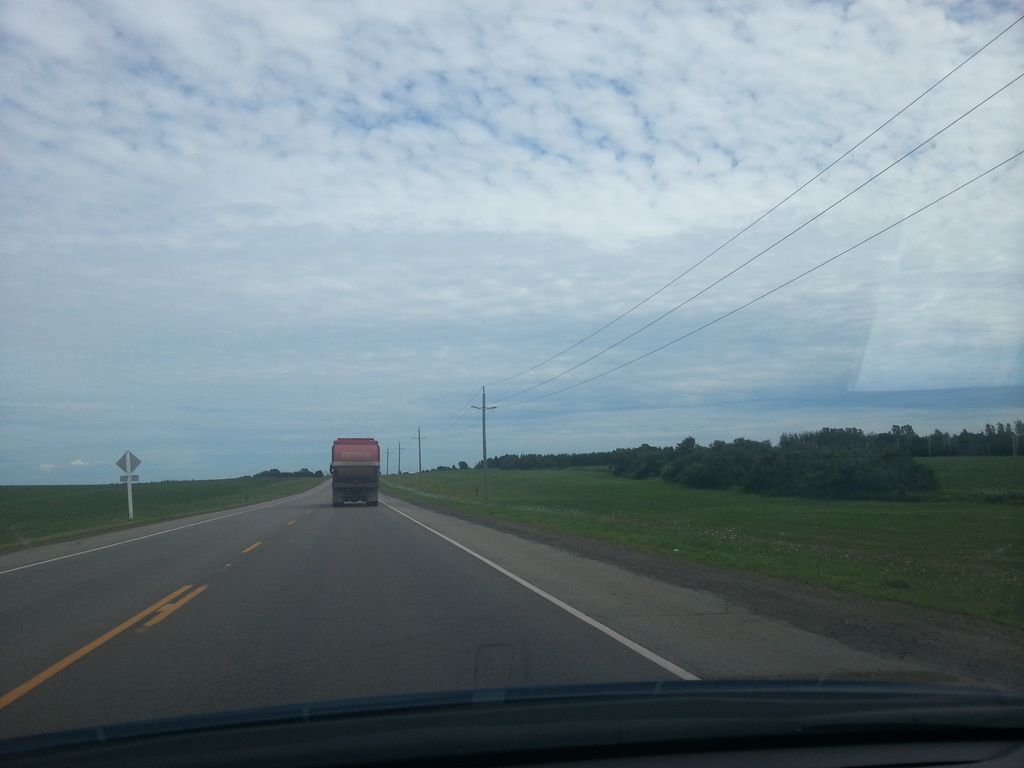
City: charlottetown